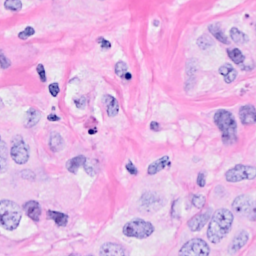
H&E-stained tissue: Breast